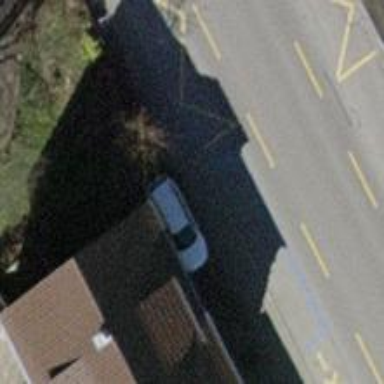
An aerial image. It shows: Platform for public transport. The platform is located by the road.